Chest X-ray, AP view. Patient: 19 years old, sex F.
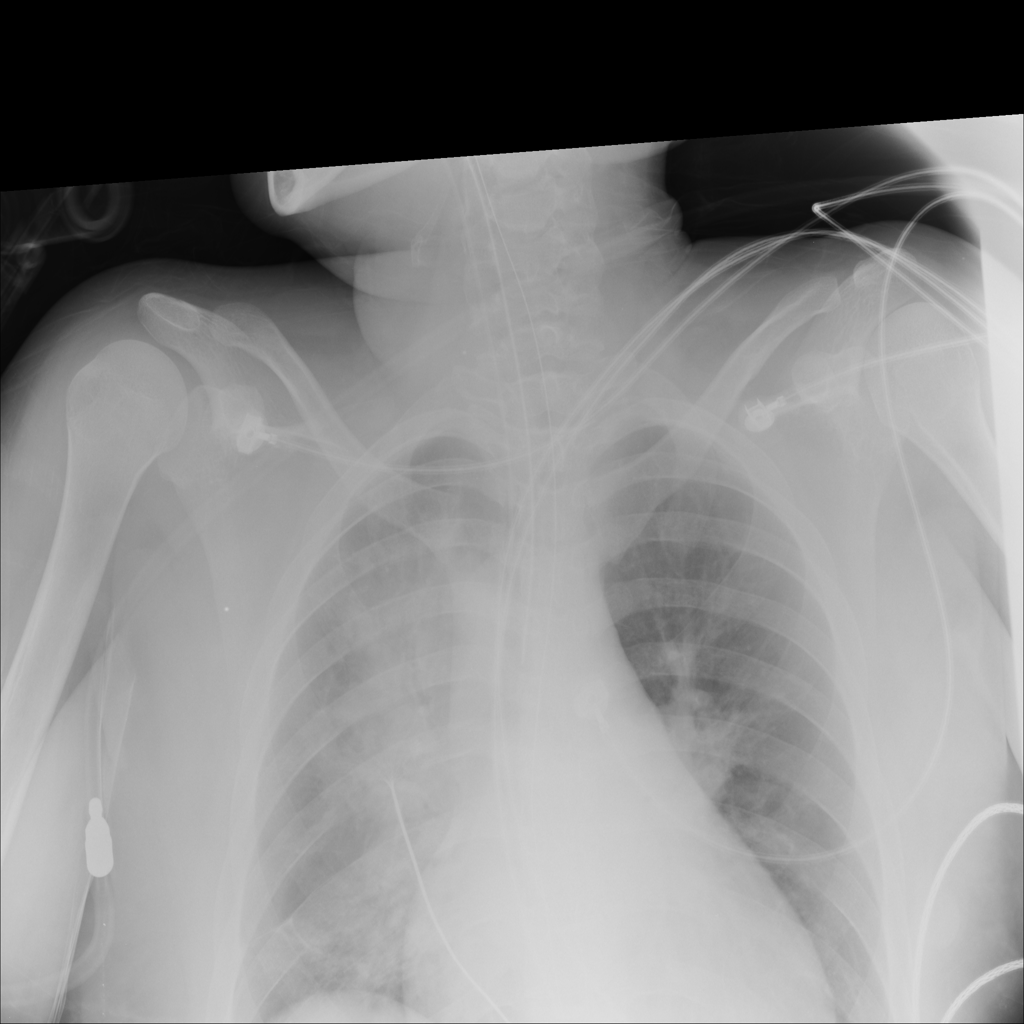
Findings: Infiltration